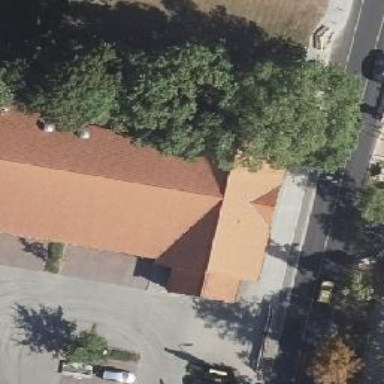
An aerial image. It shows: Bakery.